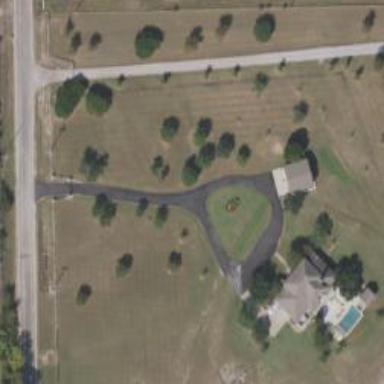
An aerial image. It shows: Driveway.